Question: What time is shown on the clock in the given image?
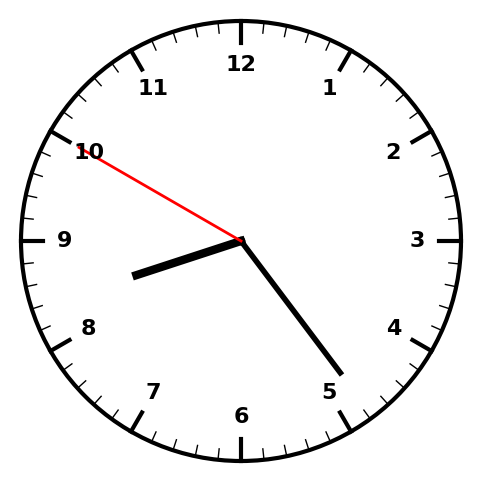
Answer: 08:23:50